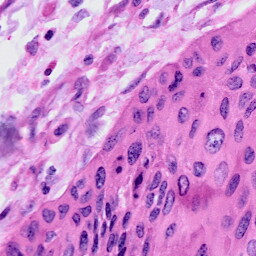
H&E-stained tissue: Cervix